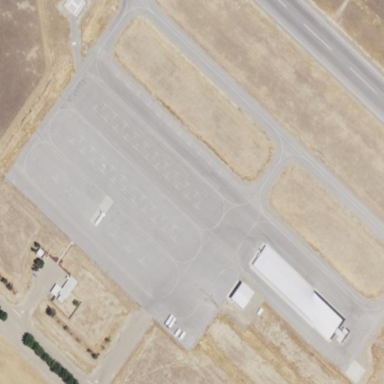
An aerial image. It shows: Apron at the airport.